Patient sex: M
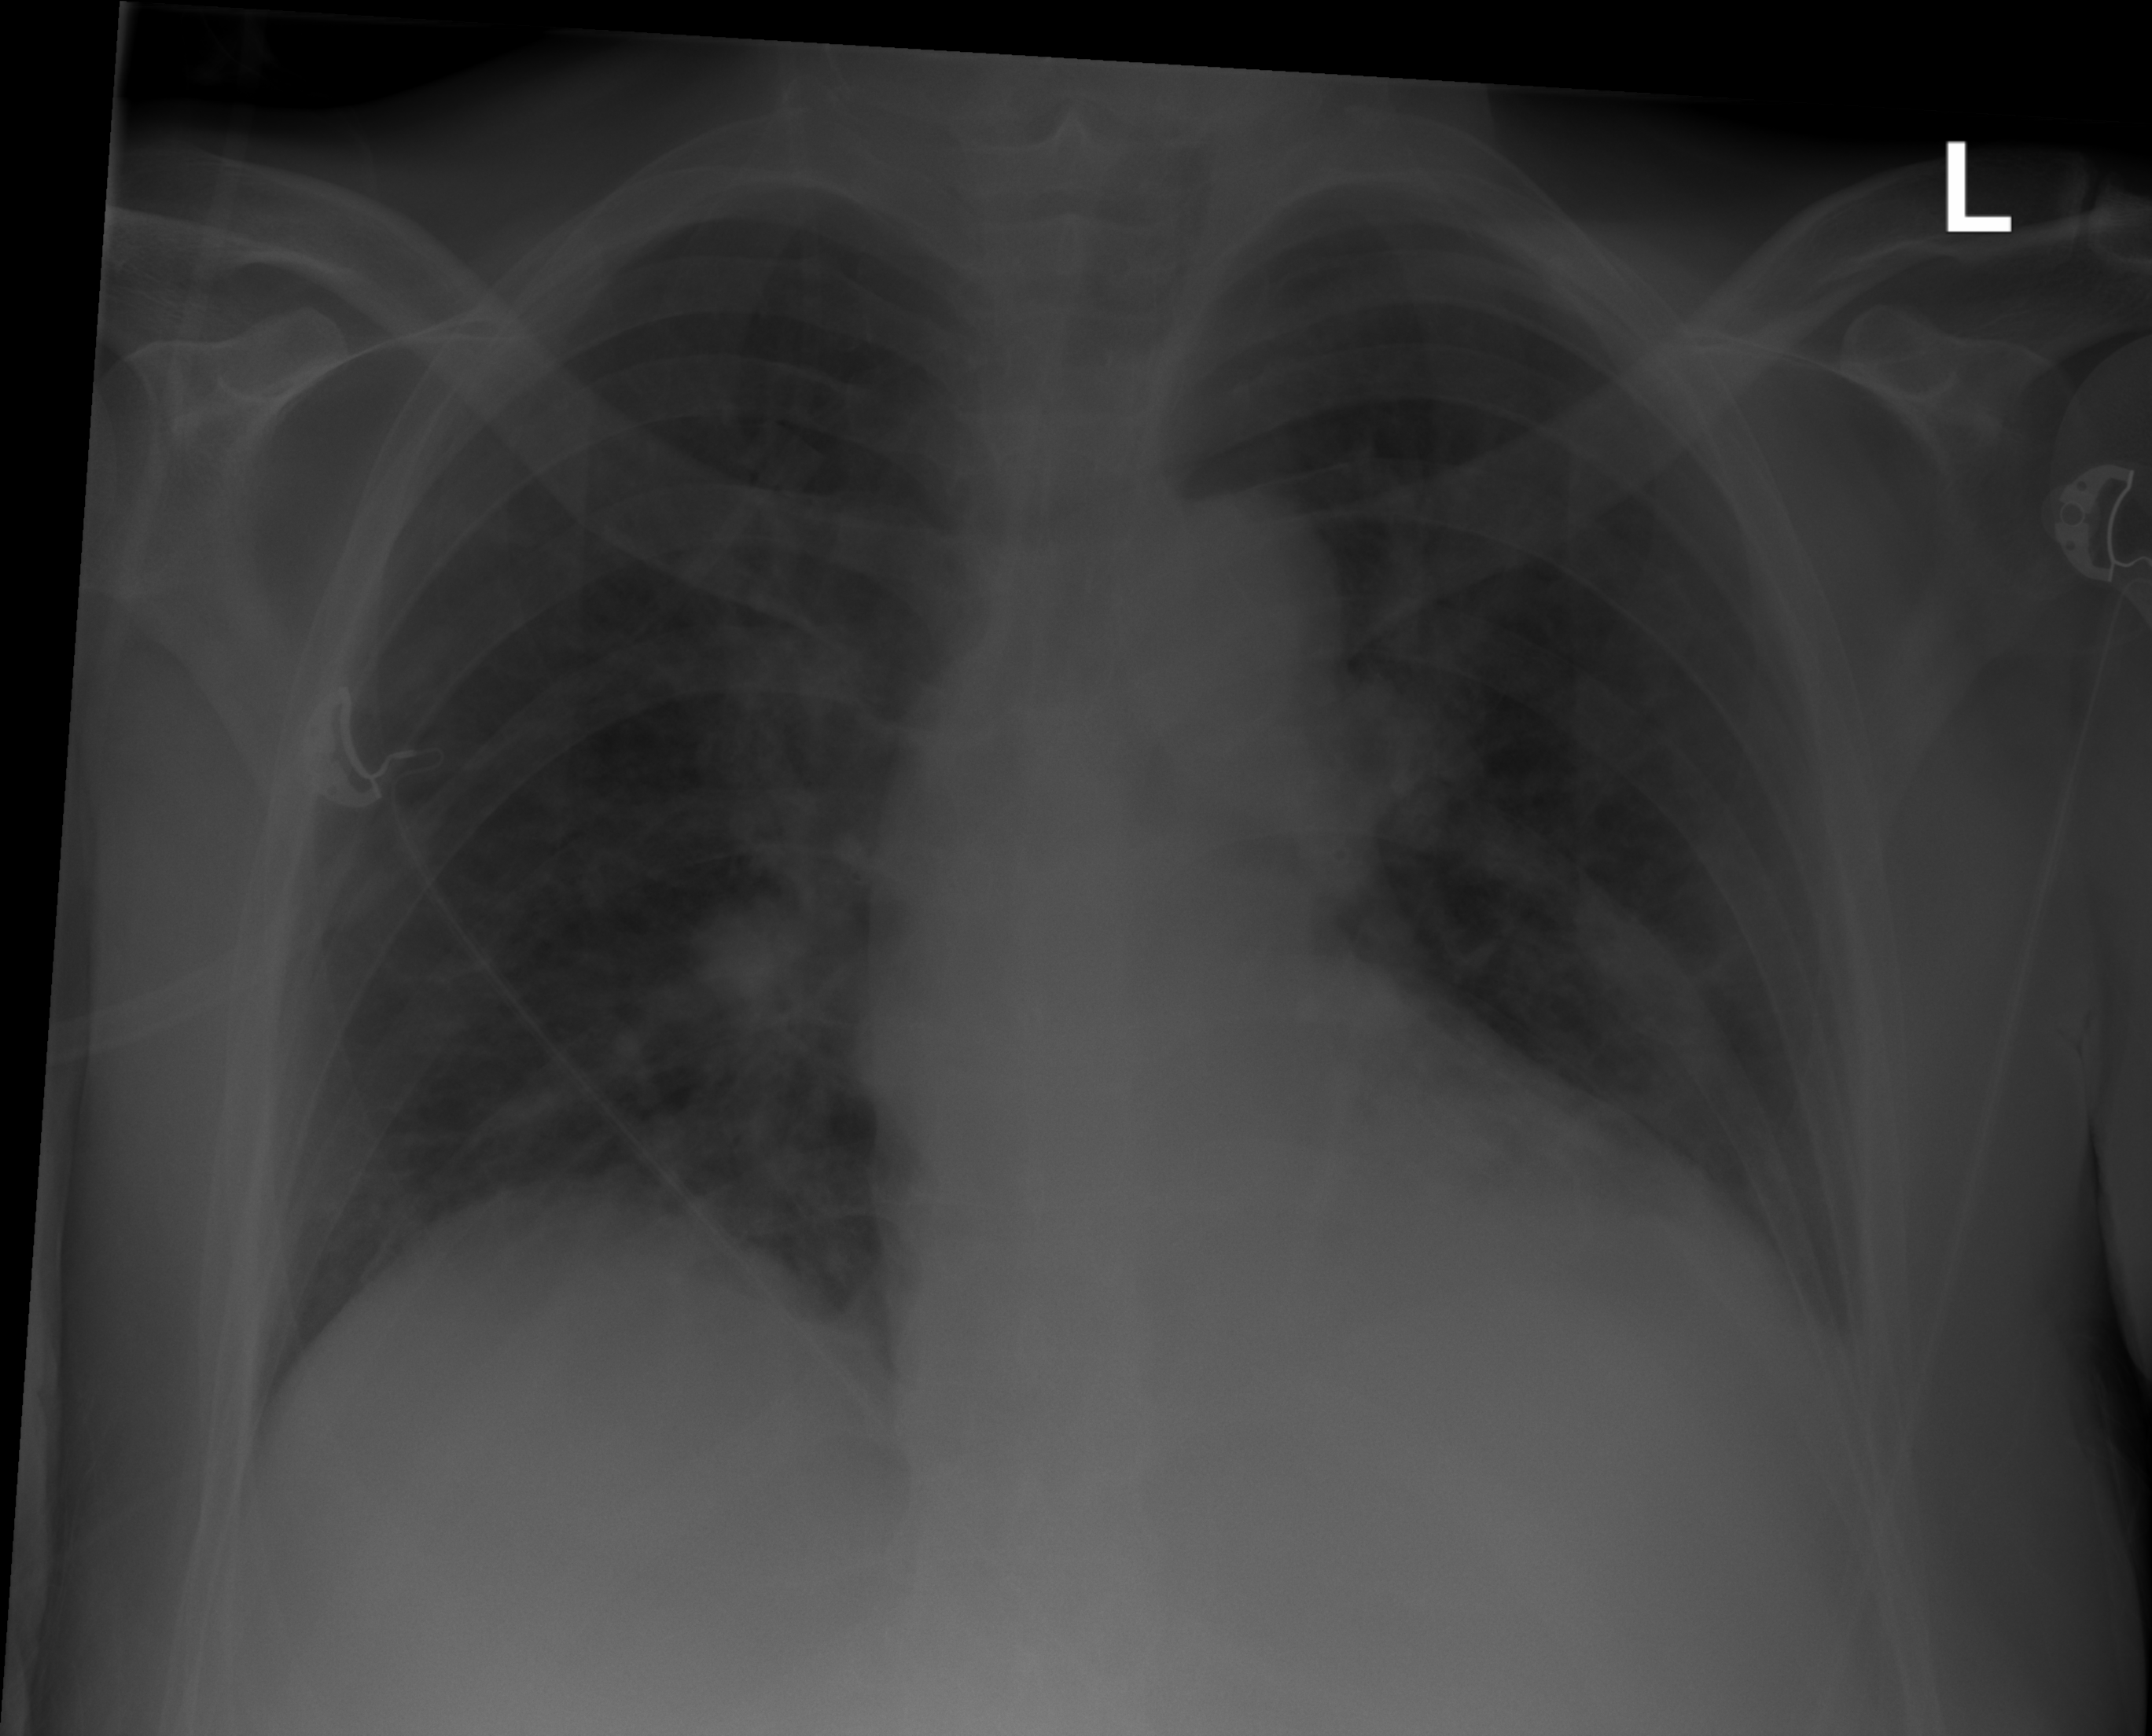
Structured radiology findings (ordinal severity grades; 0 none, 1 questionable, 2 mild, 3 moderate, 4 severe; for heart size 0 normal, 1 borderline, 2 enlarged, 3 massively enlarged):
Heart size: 1
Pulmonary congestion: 1
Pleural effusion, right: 0
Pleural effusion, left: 2
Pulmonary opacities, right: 2
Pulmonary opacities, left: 2
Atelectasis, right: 1
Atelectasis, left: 0